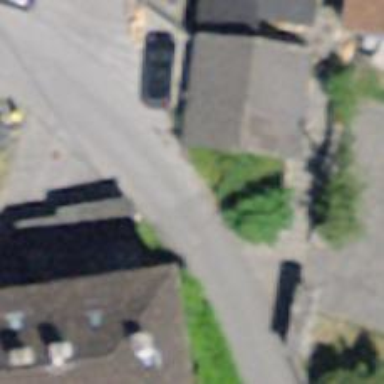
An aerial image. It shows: Post box.